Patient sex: F
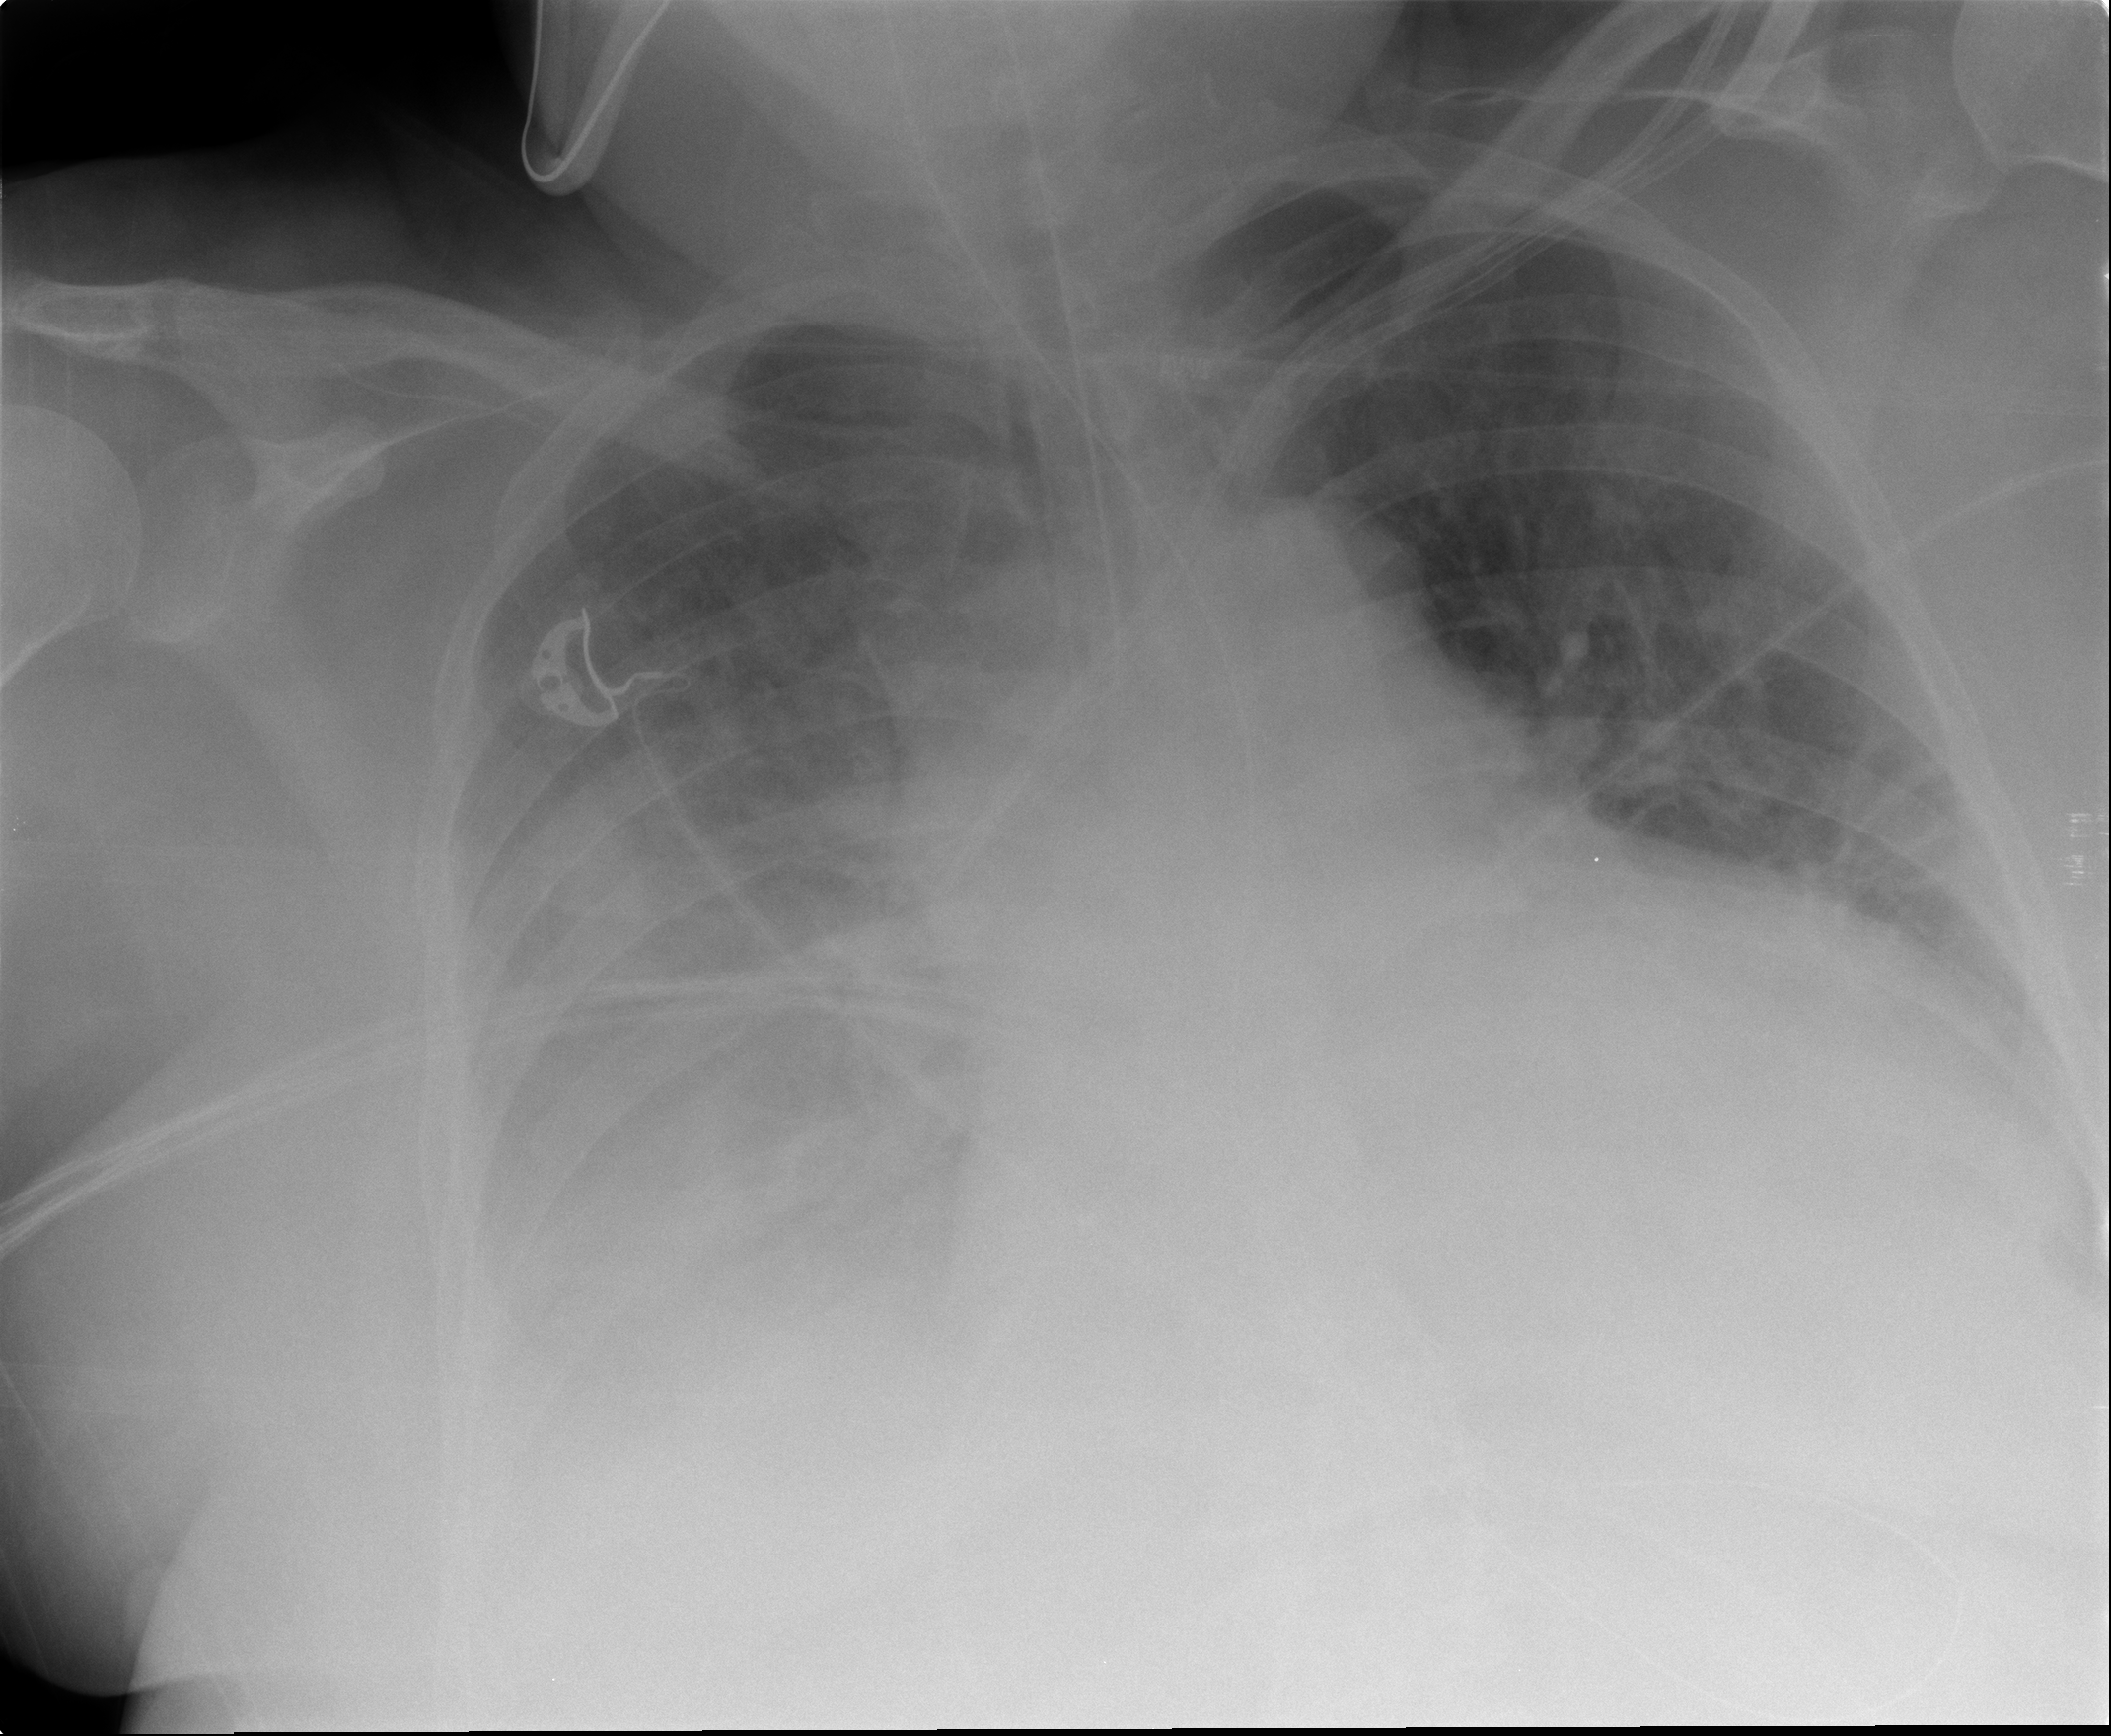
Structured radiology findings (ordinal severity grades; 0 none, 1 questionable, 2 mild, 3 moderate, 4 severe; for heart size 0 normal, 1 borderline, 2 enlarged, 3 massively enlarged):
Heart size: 3
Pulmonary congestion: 2
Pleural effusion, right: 2
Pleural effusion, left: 2
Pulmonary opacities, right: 3
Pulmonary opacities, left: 3
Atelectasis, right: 3
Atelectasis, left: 2